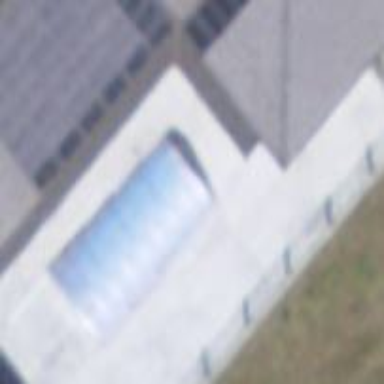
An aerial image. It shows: Outdoor swimming pool on leisure land.